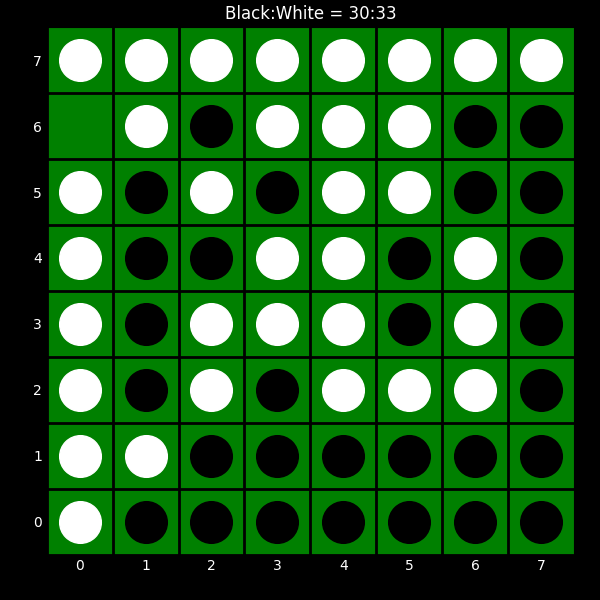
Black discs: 30
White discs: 33